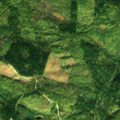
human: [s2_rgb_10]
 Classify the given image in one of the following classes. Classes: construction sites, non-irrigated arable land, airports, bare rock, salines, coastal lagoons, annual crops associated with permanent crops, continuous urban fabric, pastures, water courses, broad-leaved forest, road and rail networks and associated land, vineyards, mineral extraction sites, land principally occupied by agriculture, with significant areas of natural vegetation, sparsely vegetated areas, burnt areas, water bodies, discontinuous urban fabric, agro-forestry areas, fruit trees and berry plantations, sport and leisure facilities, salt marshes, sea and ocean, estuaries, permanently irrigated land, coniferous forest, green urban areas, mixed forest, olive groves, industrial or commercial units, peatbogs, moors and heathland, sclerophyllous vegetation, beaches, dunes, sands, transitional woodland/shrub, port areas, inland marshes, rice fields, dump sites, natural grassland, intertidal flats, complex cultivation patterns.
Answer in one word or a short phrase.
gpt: coniferous forest, mixed forest, transitional woodland/shrub